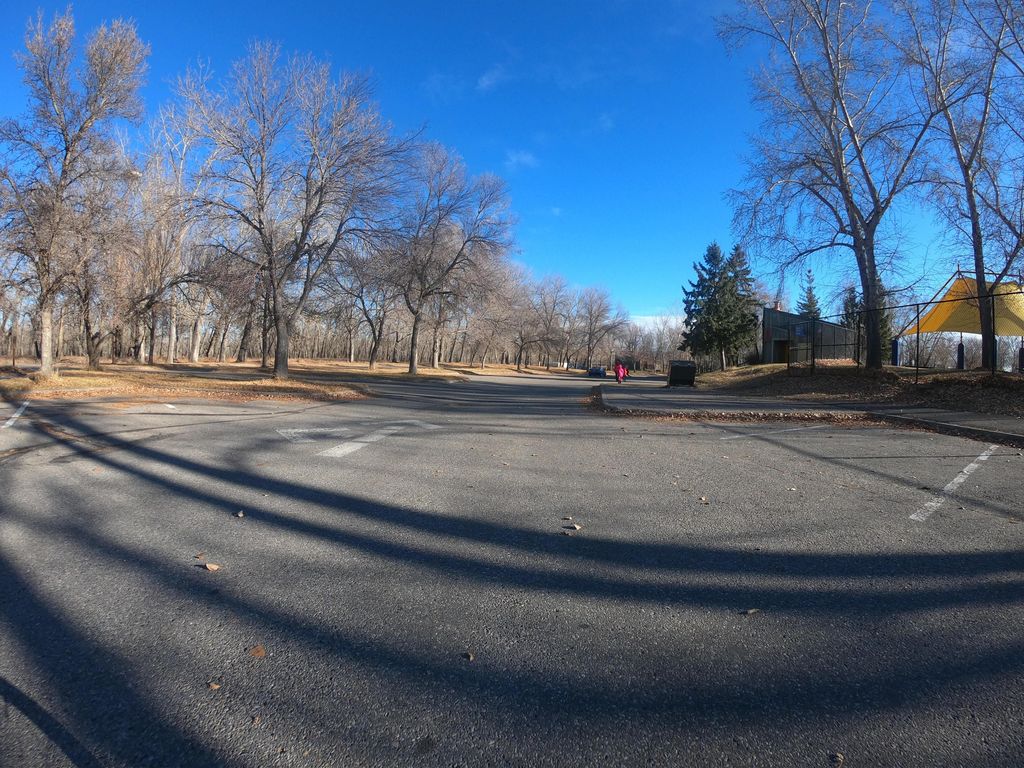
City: calgary